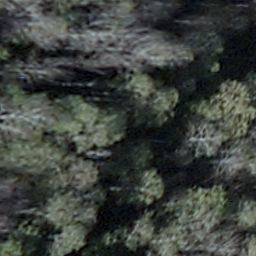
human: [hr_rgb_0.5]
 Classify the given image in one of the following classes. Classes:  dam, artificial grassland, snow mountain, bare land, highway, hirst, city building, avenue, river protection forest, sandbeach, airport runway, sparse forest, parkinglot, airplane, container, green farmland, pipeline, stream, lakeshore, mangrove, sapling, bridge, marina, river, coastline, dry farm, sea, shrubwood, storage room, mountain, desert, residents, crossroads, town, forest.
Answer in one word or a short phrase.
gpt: shrubwood